Question: i have errorr like this
'''
ValueError: time data '07-01-20' does not match format '%d/%m/%Y'
'''
and this my code
'''
dateparse = lambda dates: pd.datetime.strptime(dates, '%d/%m/%Y')
akhir = pd.read_csv('akhir.csv', index_col=[0], date_parser=dateparse)
'''
my data :

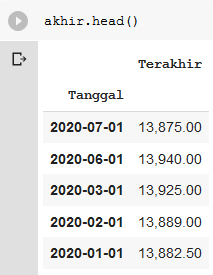
Answer: For a two-digit year, use '%y' instead of '%Y'; and if your data uses '-'s, you don't want your format string to use '/'s.
See <URL>
---
Thus:
'''
dateparse = lambda dates: pd.datetime.strptime(dates, '%d-%m-%y')
akhir = pd.read_csv('akhir.csv', index_col=[0], date_parser=dateparse)
'''